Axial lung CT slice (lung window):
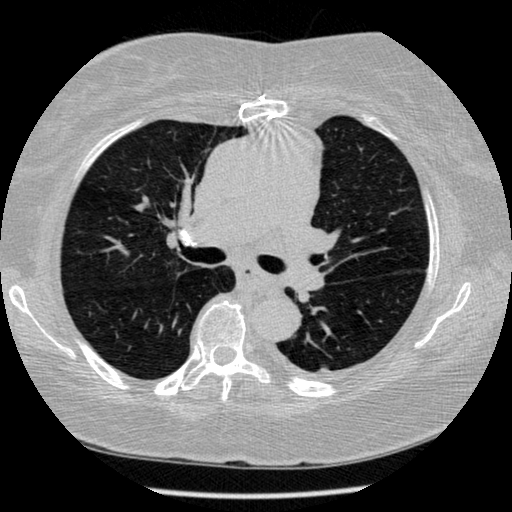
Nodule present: no